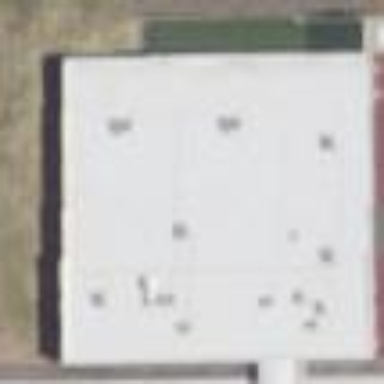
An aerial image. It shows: Building that houses fitness center.